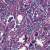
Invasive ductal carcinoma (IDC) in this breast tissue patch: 1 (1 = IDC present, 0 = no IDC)